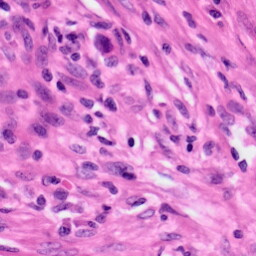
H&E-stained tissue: Lung